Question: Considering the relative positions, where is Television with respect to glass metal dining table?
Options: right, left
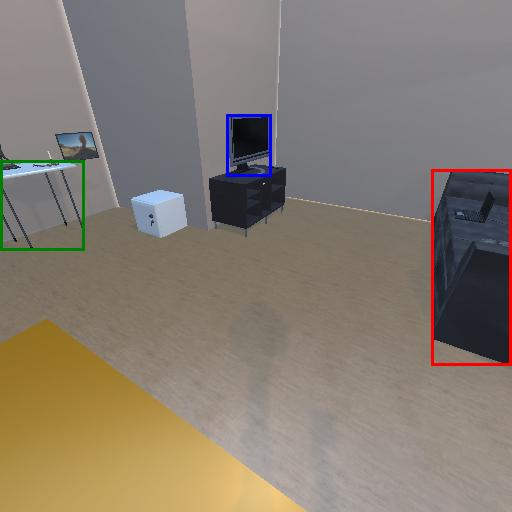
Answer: right